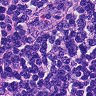
Metastatic tissue present: no